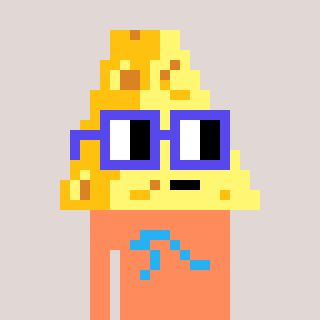
a pixel art character with square blue glasses, a cheese-shaped head and a peachy-colored body on a warm background